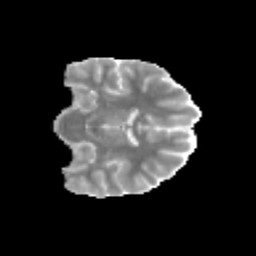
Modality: MD
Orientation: coronal
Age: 12
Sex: female
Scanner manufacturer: siemens
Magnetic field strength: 3 T
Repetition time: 3.8 s
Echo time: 0.07 s